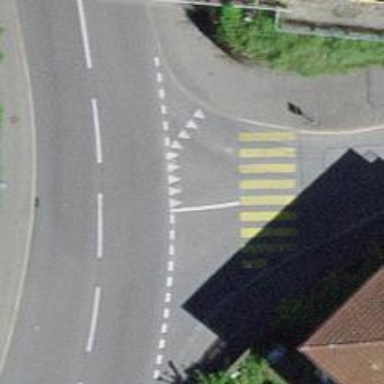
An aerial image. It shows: Road with "give way" sign.